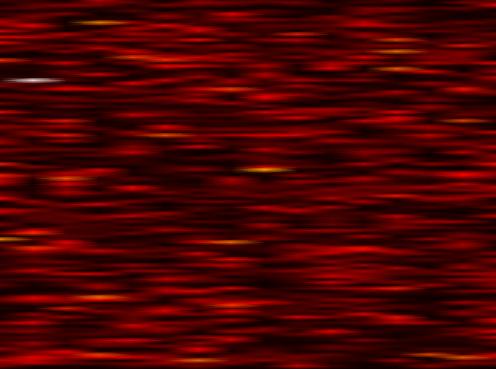
Label: FBMC